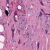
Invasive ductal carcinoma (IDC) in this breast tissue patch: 1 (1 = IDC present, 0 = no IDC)